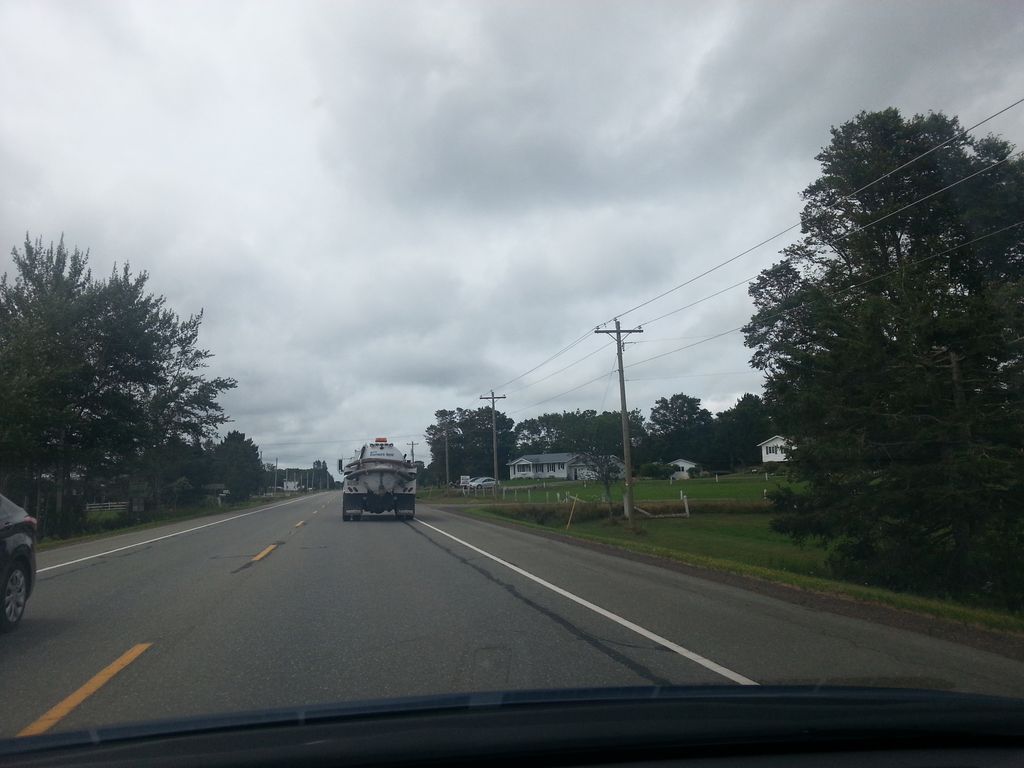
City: charlottetown